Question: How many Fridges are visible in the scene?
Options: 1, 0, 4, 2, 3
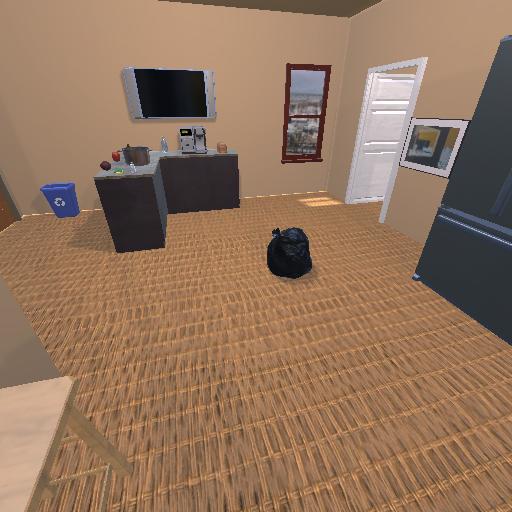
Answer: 1